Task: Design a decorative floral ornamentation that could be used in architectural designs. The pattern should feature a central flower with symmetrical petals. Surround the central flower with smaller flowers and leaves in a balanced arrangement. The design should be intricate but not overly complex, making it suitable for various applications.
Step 472:
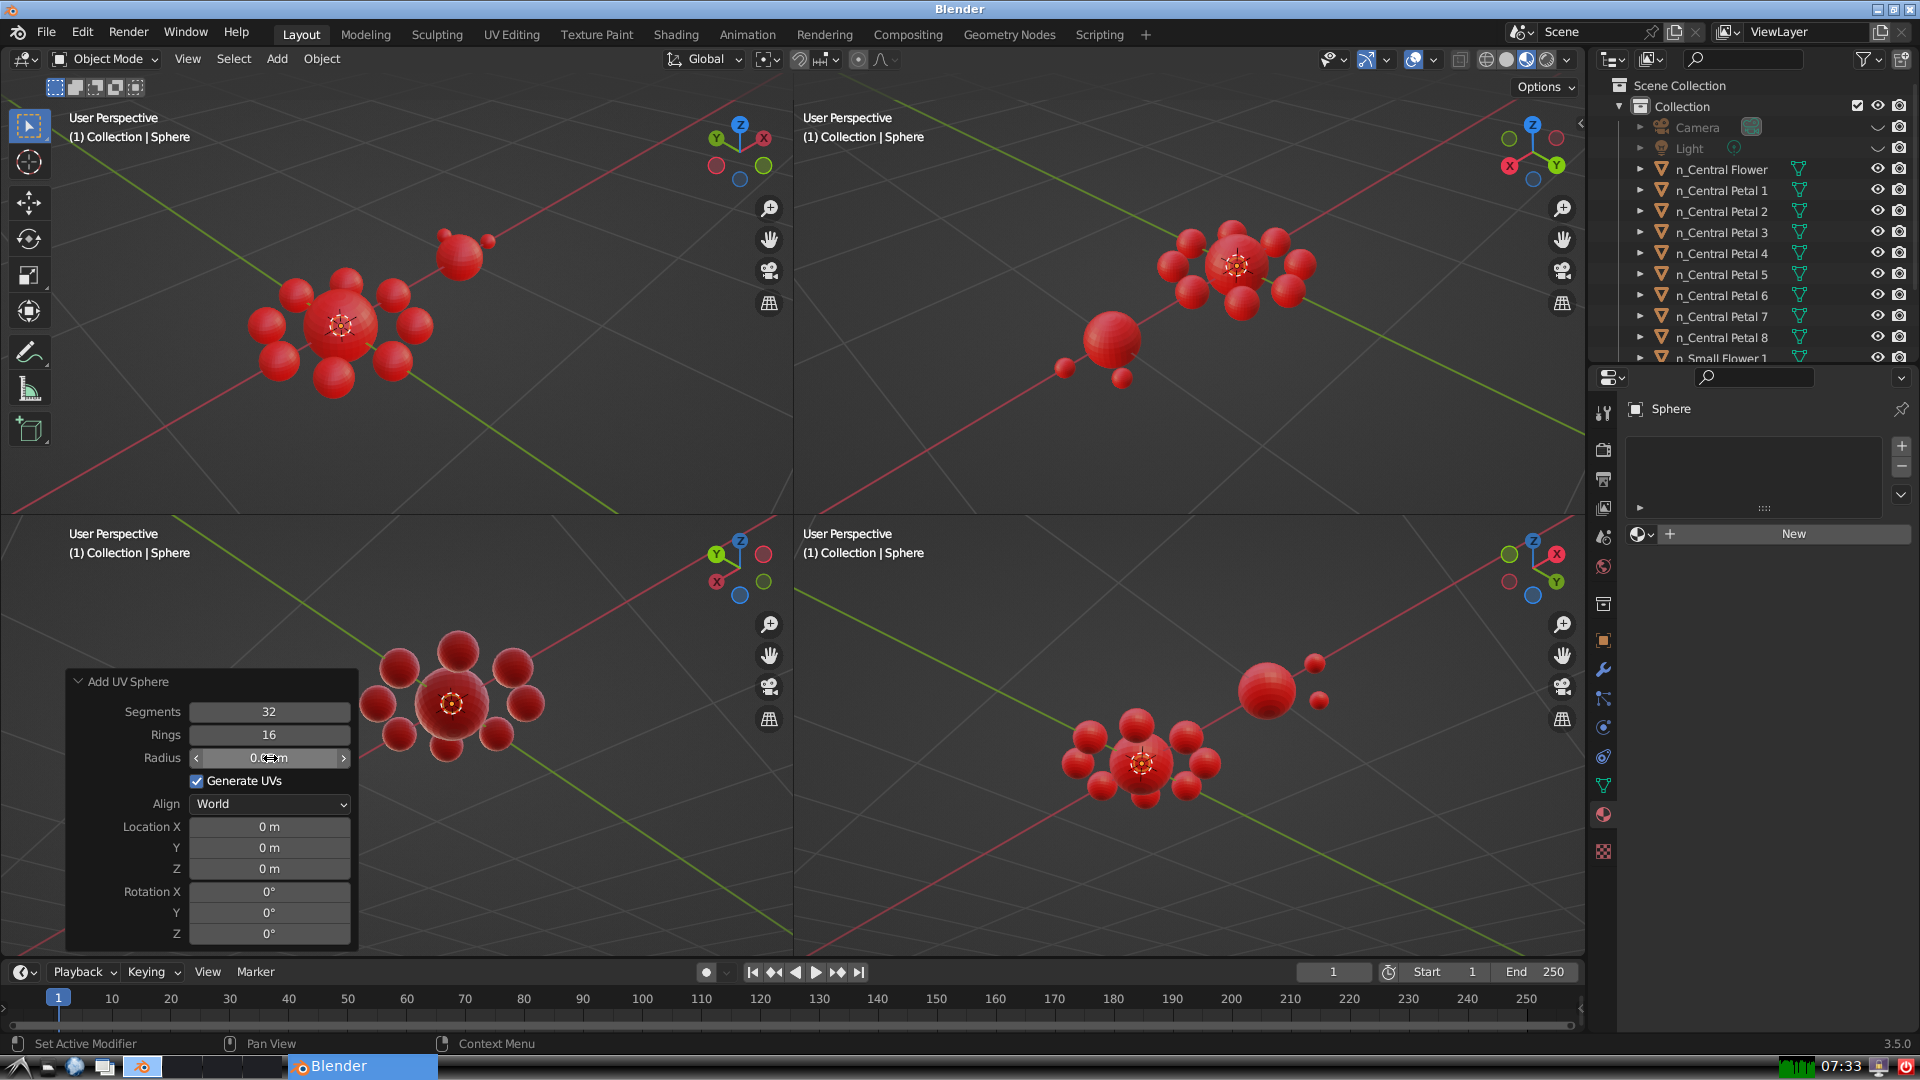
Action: click: no